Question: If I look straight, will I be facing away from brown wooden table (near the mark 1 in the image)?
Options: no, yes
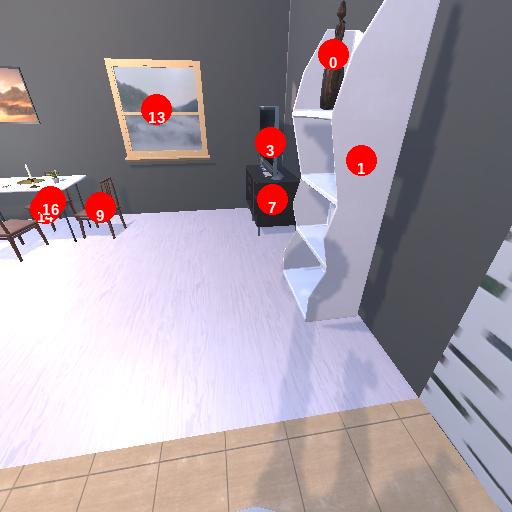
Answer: no